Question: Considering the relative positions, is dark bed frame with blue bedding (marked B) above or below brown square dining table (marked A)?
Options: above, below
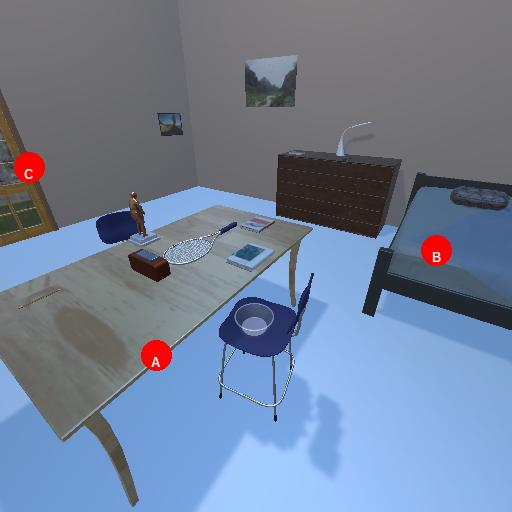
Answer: above